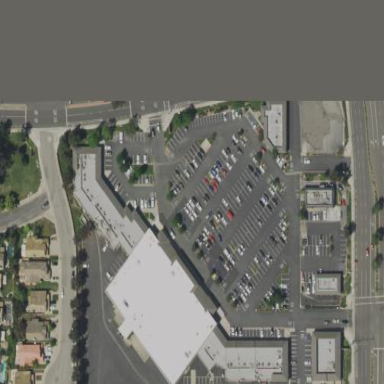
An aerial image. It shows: Retail building.